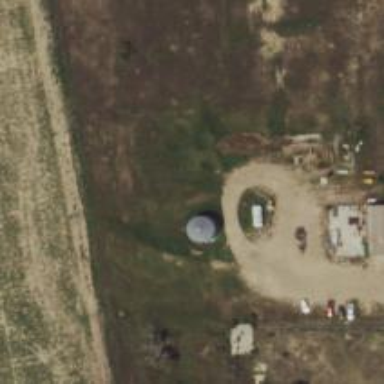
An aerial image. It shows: Silo.